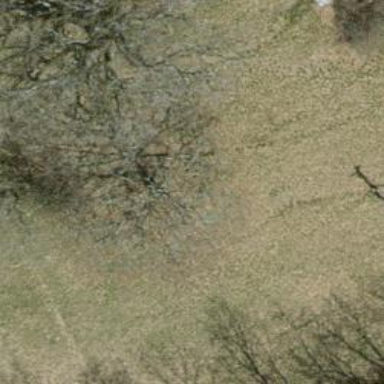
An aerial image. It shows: Broadleaved tree with lush foliage.